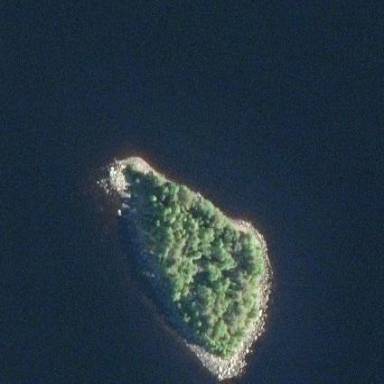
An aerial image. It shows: Image showing island.